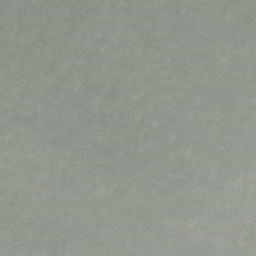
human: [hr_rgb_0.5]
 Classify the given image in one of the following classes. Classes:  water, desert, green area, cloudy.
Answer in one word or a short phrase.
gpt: cloudy